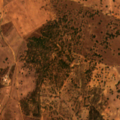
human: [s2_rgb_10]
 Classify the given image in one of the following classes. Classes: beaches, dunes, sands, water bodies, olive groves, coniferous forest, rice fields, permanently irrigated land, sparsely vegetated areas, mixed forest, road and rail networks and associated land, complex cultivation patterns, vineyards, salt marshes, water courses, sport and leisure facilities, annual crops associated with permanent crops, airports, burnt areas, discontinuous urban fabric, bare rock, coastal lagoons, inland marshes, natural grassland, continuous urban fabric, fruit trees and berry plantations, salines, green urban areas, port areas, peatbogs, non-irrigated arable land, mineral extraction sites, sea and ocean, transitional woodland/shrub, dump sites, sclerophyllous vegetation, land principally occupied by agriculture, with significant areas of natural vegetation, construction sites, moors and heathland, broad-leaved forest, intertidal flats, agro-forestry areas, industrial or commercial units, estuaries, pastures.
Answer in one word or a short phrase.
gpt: non-irrigated arable land, agro-forestry areas, broad-leaved forest